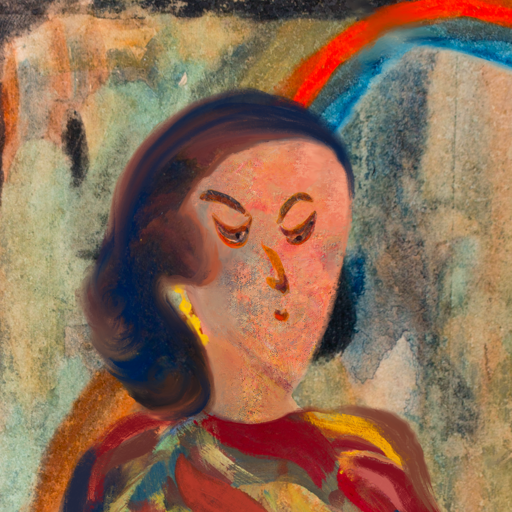
Background: Childish, Head And Neck Side: Irani, Face Side: Hypocrite, Bust: Mother_And_Son_Son, Hair Side: Mother_And_Son_Son, Head Accessory: Blank, Second Necklace: Blank, Necklace: Blank, Baby: Blank